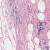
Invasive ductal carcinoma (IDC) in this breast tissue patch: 0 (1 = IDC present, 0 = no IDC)